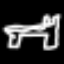
Label: bed